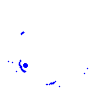
Particle: electron